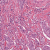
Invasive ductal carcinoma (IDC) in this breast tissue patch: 1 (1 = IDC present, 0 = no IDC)